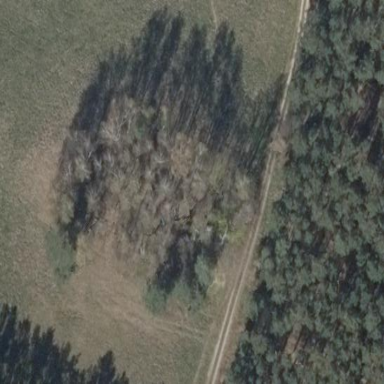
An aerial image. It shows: Forest area.